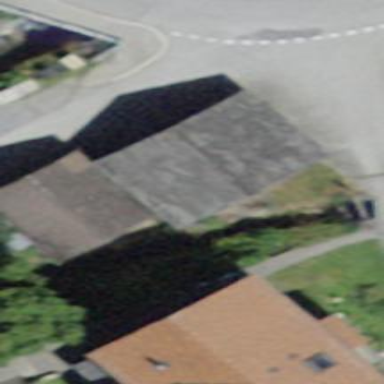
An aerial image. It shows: Group of garages.